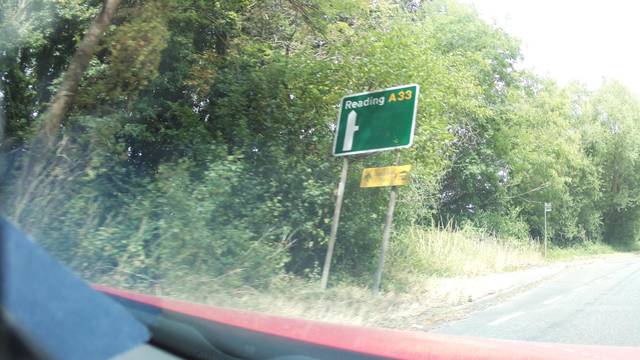
Region: United Kingdom
Coordinates: 51.292, -1.047